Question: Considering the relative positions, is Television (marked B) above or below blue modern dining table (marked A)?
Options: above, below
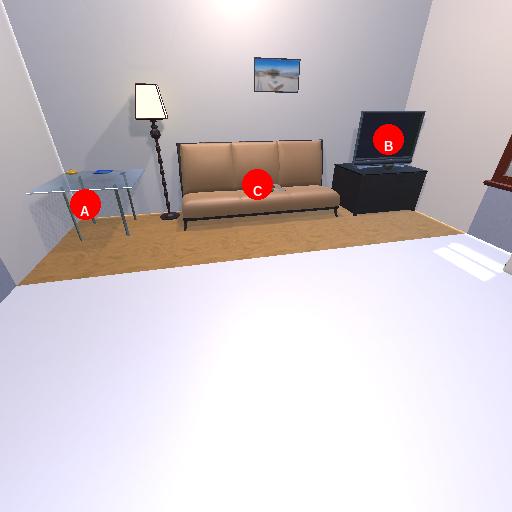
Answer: above